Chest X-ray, PA view. Patient: 58 years old, sex M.
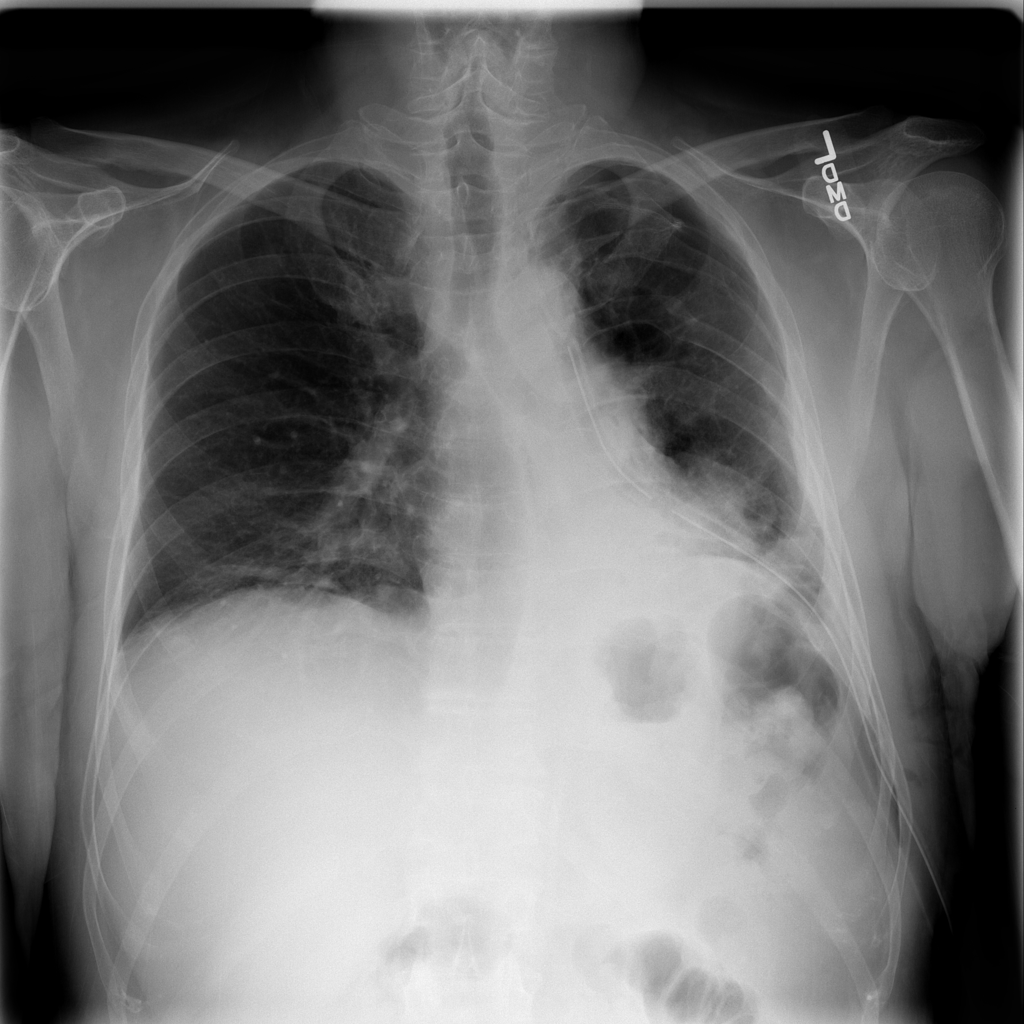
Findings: Pneumothorax